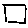
Label: square